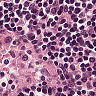
Metastatic tissue present: no